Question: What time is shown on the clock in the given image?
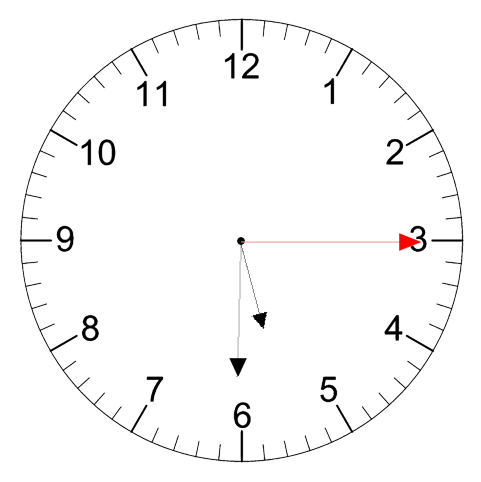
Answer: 05:30:15